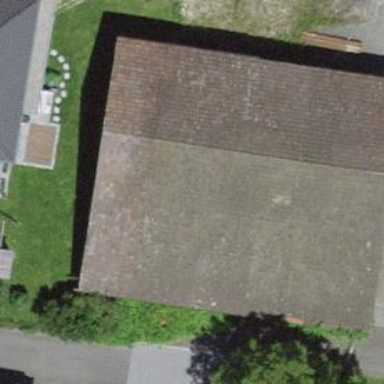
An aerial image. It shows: Rural barn.